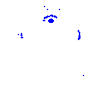
Particle: pion